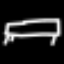
Label: bed